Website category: book
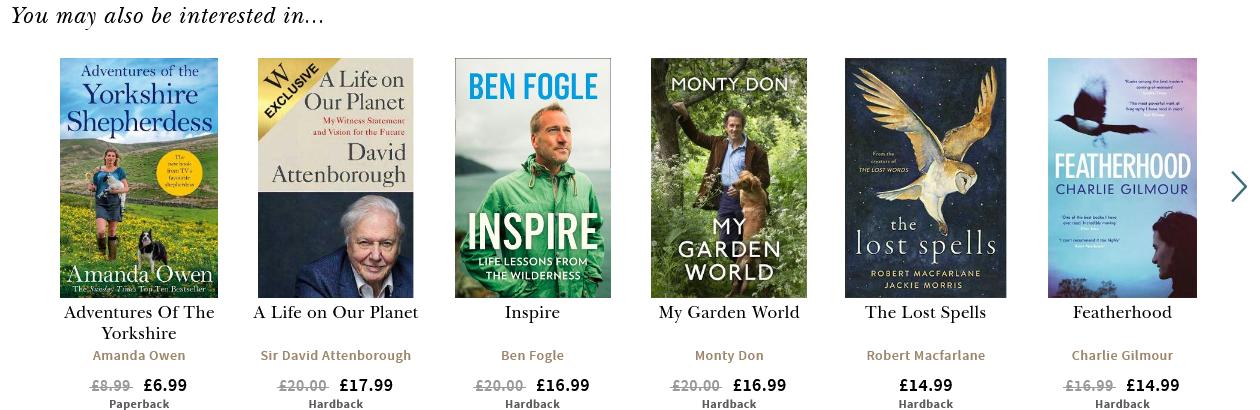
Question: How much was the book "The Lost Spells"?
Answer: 14.99

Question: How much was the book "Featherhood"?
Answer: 14.99

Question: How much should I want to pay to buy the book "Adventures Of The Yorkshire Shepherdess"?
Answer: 6.99

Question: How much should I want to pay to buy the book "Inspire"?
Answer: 16.99

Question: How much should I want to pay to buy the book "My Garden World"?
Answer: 16.99

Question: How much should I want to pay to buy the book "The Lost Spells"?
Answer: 14.99

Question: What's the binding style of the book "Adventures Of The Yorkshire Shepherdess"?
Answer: Paperback

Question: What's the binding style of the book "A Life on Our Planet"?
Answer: Hardback

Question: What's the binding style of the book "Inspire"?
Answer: Hardback

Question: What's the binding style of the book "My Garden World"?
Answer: Hardback

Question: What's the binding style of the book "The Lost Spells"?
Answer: Hardback

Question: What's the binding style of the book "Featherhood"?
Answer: Hardback

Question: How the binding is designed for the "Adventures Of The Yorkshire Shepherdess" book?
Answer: Paperback

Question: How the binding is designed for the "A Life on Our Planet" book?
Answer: Hardback

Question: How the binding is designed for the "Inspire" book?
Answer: Hardback

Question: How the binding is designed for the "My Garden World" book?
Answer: Hardback

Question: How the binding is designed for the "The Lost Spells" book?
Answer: Hardback

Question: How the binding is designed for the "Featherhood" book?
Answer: Hardback

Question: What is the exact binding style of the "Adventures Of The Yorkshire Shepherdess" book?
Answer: Paperback

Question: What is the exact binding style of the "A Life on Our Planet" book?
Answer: Hardback

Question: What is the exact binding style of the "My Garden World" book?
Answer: Hardback

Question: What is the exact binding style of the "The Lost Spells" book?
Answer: Hardback

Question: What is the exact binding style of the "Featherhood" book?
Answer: Hardback

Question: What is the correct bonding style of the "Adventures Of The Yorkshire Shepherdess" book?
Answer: Paperback

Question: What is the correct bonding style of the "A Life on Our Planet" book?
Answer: Hardback

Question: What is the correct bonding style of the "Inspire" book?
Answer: Hardback

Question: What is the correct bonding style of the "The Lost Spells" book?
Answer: Hardback

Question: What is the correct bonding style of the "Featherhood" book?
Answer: Hardback

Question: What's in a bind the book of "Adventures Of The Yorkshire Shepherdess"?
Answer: Paperback

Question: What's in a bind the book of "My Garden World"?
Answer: Hardback

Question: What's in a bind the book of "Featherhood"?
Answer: Hardback

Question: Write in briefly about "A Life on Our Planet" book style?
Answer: Hardback

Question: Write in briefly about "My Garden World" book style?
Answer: Hardback

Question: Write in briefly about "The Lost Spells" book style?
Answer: Hardback

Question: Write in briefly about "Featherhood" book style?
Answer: Hardback

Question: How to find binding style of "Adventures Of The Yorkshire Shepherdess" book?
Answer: Paperback

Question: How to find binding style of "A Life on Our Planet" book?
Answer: Hardback

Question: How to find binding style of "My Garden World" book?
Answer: Hardback

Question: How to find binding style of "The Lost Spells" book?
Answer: Hardback